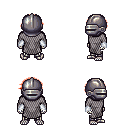
a pixel art fantasy rpg character, male body template, skeleton, chain mail, metal pants, red short bangs hairstyle, metal helm, white cloth bracers, four views (front, back, left, right), 2x2 character sprite sheet, small pixel art, hard edges, no anti-aliasing